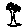
Label: tree